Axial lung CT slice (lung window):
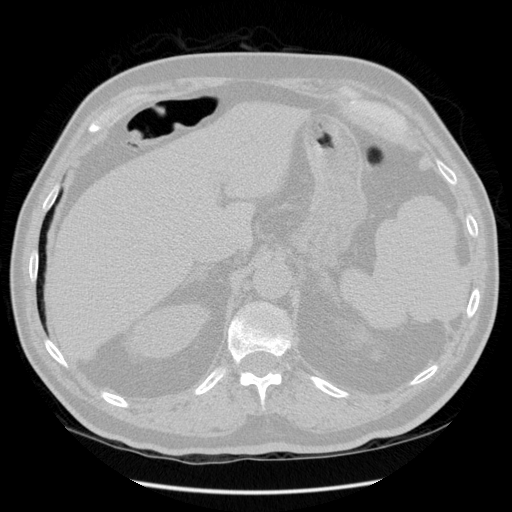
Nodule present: no